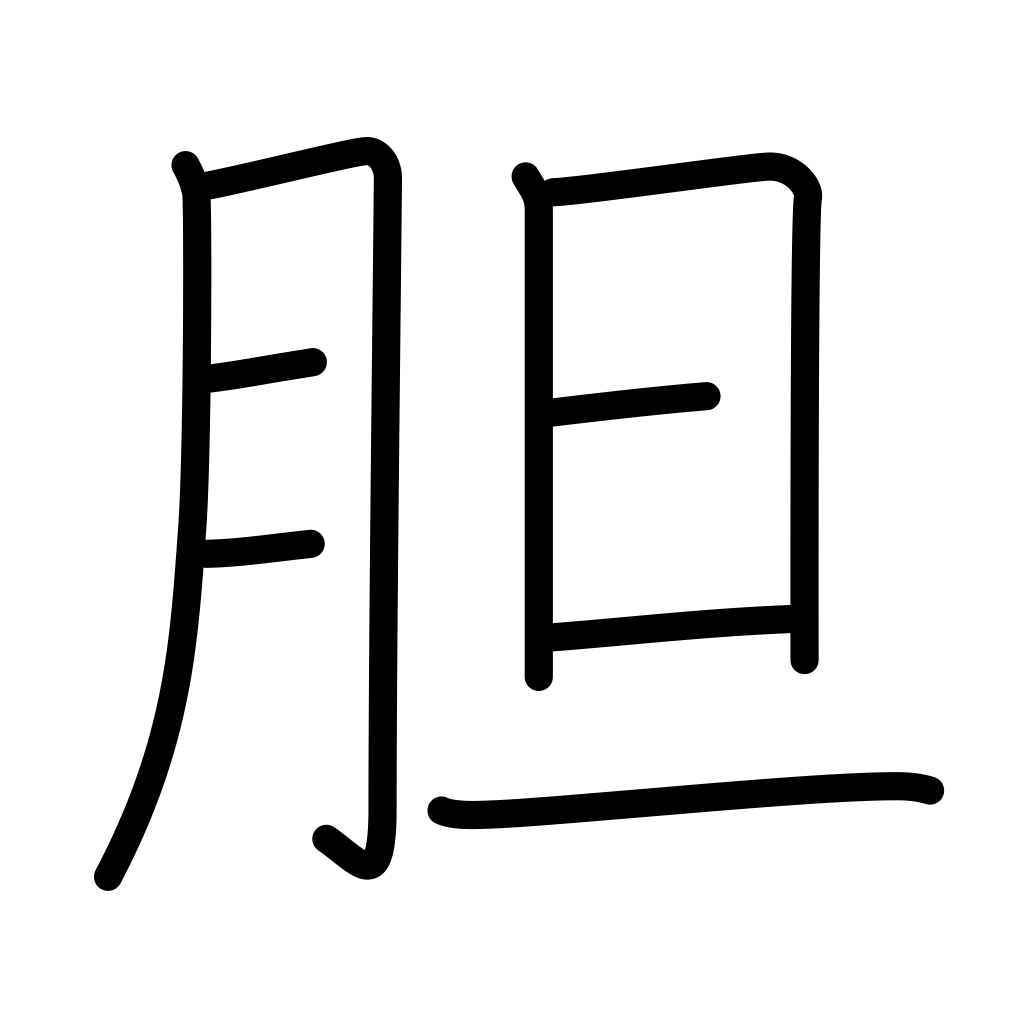
Meaning: gall bladder, courage, pluck, nerve